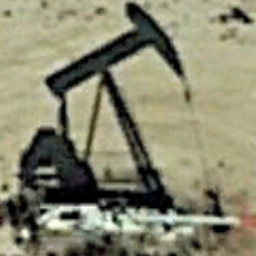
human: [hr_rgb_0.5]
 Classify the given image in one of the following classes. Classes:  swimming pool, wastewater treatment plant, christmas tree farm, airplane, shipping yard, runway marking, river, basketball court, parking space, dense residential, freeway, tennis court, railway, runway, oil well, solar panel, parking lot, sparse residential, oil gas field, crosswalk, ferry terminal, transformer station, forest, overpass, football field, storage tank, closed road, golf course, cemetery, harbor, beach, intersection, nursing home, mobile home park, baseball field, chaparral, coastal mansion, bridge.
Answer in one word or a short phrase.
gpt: oil well